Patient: sex F, age 56
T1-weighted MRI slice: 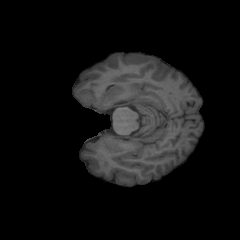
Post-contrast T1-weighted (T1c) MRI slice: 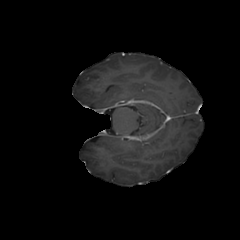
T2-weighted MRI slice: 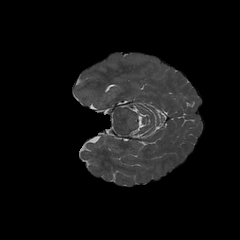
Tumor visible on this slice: no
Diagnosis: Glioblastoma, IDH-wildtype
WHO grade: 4